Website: apple
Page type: cart
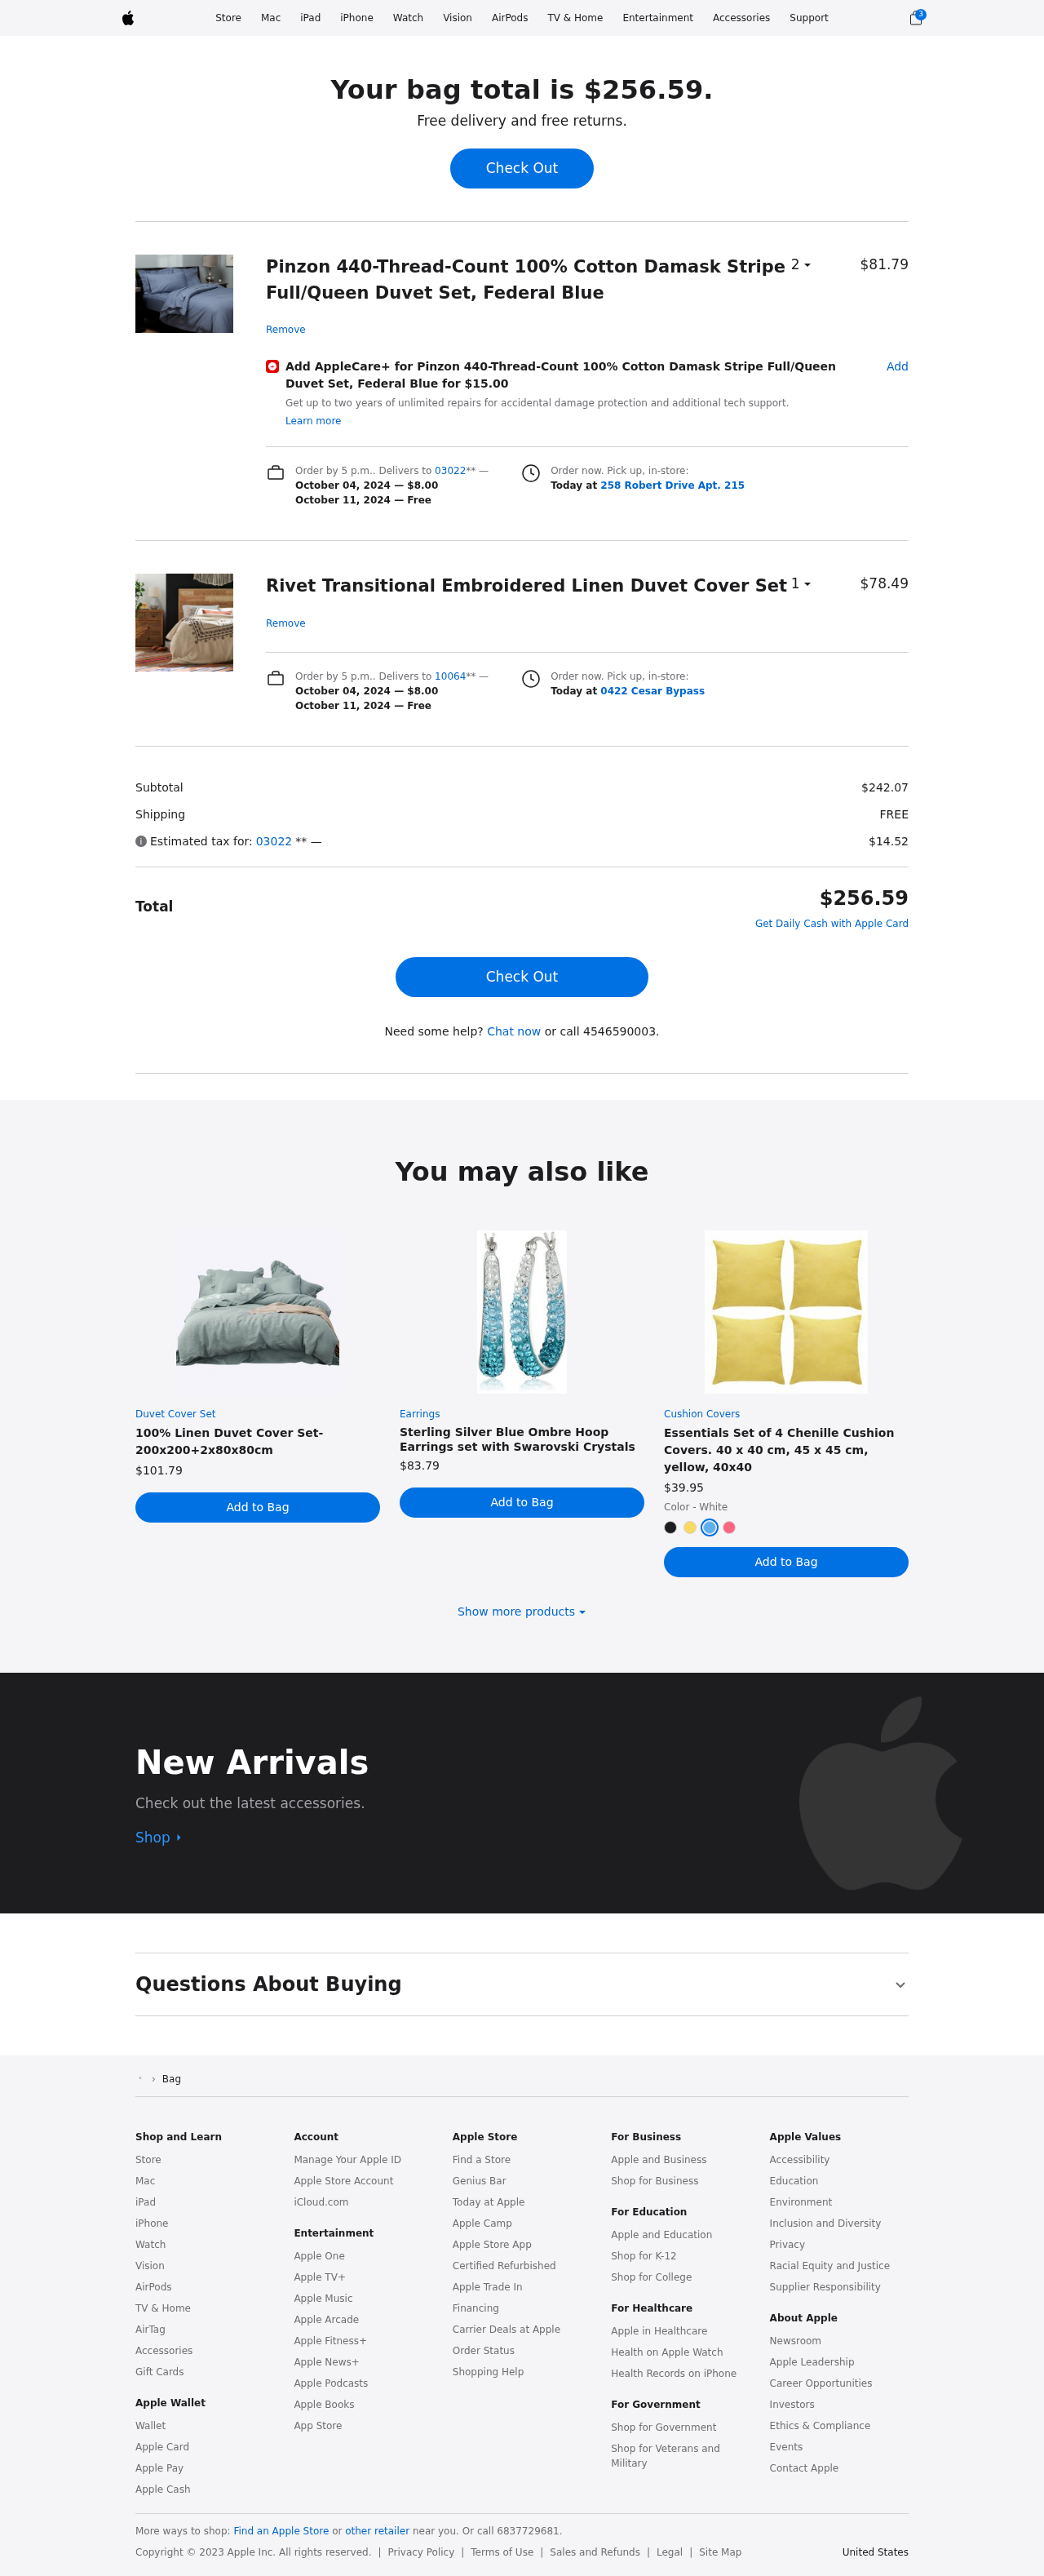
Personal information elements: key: PII_LOCATION1_STREET
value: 258 Robert Drive Apt. 215
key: PII_LOCATION2_STREET
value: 0422 Cesar Bypass
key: PII_PHONE
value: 4546590003
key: PII_POSTCODE
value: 03022
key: PII_POSTCODE2
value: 10064
Product elements: key: PRODUCT1_NAME
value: Pinzon 440-Thread-Count 100% Cotton Damask Stripe Full/Queen Duvet Set, Federal Blue
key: PRODUCT1_PRICE
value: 81.79
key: PRODUCT1_QUANTITY
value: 2
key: PRODUCT2_NAME
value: Rivet Transitional Embroidered Linen Duvet Cover Set
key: PRODUCT2_PRICE
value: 78.49
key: PRODUCT2_QUANTITY
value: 1
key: PRODUCT3_ITEM_CATEGORY
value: Duvet Cover Set
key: PRODUCT3_NAME
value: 100% Linen Duvet Cover Set-200x200+2x80x80cm
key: PRODUCT3_PRICE
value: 101.79
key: PRODUCT4_ITEM_CATEGORY
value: Earrings
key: PRODUCT4_NAME
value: Sterling Silver Blue Ombre Hoop Earrings set with Swarovski Crystals
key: PRODUCT4_PRICE
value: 83.79
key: PRODUCT5_ITEM_CATEGORY
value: Cushion Covers
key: PRODUCT5_NAME
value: Essentials Set of 4 Chenille Cushion Covers. 40 x 40 cm, 45 x 45 cm, yellow, 40x40
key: PRODUCT5_PRICE
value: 39.95
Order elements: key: ORDER_NUM_ITEMS
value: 3
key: ORDER_TOTAL
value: $256.59
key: ORDER_SHIPPING_DATE
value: October 04, 2024
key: ORDER_SHIPPING_COST
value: $8.00
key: ORDER_DELIVERY_DATE
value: October 11, 2024
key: ORDER_SHIPPING_DATE2
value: October 04, 2024
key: ORDER_SHIPPING_COST2
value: $8.00
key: ORDER_DELIVERY_DATE2
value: October 11, 2024
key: ORDER_SUBTOTAL
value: $242.07
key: ORDER_SHIPPING_COST_SUMMARY
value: FREE
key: ORDER_TAX
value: $14.52
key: ORDER_TOTAL2
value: $256.59
Other elements: key: APPLECARE_PRICE
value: $15.00